Aerial crown-view tile of a tropical tree (Barro Colorado Island, Panama), acquired 20250818:
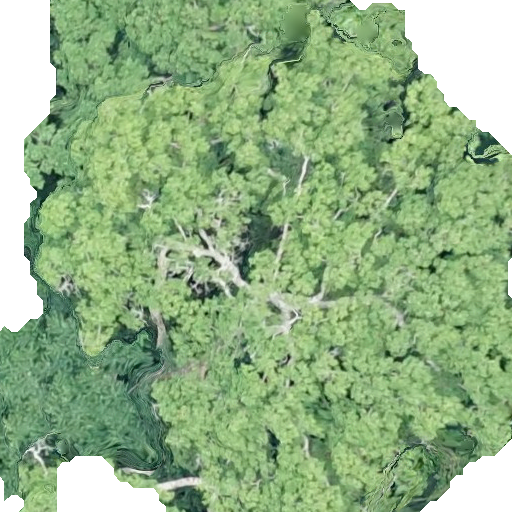
Species: Ficus insipida
GBIF accepted scientific name: Ficus insipida
Crown area: 374.952 m²